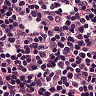
Metastatic tissue present: no